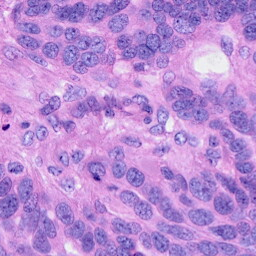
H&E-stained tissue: Ovarian